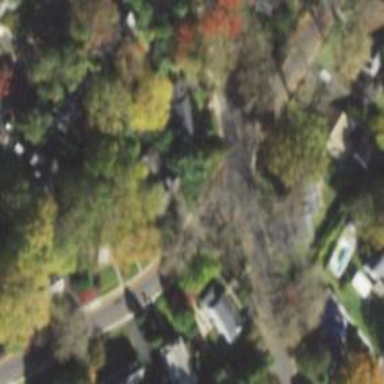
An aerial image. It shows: Unmarked road crossing.